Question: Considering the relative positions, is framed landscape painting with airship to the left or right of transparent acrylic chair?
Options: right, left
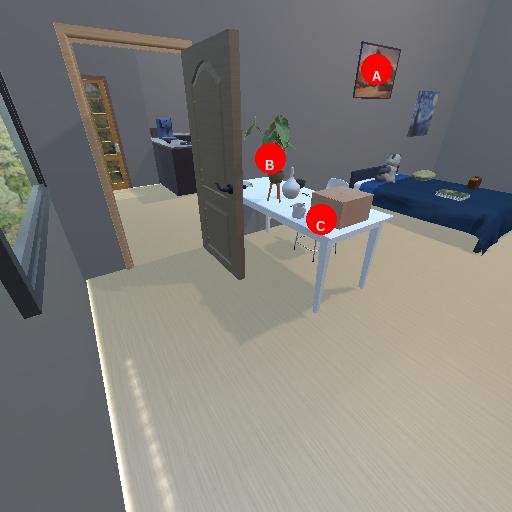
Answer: right